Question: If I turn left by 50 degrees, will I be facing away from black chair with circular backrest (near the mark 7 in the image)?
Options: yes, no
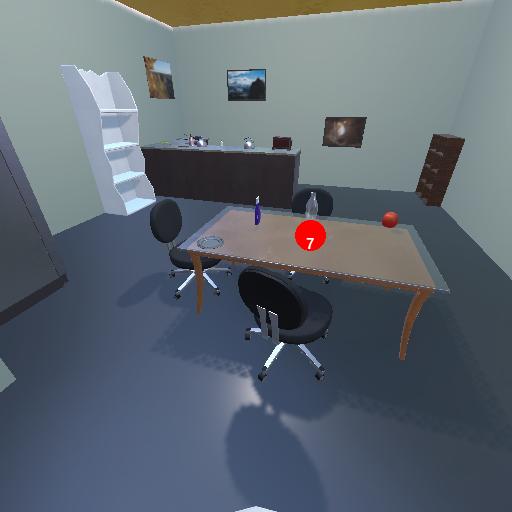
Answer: yes